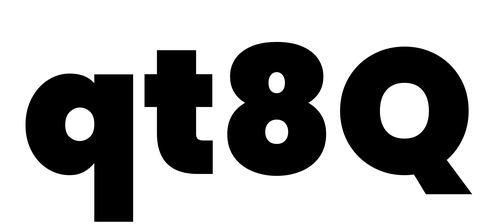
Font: Poppins-Black